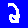
Digit: 2